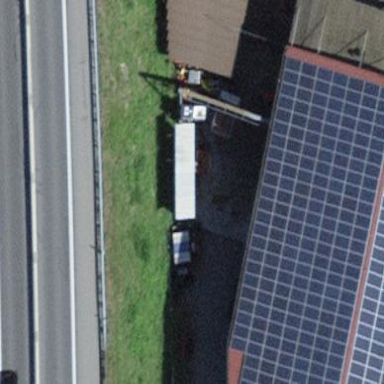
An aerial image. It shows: Solar power generator with photovoltaic panels.